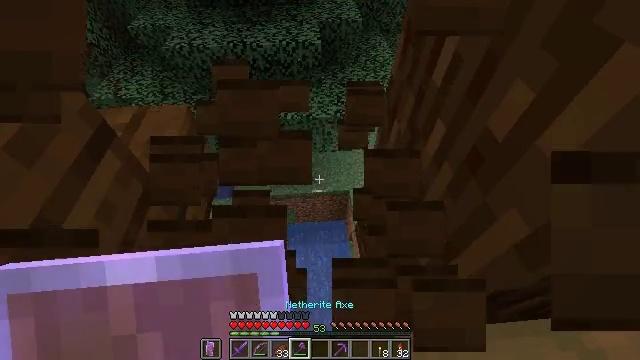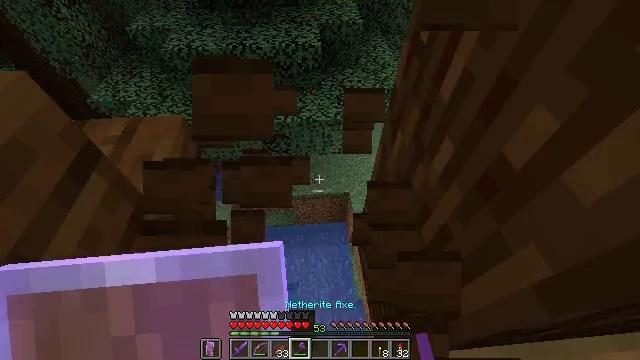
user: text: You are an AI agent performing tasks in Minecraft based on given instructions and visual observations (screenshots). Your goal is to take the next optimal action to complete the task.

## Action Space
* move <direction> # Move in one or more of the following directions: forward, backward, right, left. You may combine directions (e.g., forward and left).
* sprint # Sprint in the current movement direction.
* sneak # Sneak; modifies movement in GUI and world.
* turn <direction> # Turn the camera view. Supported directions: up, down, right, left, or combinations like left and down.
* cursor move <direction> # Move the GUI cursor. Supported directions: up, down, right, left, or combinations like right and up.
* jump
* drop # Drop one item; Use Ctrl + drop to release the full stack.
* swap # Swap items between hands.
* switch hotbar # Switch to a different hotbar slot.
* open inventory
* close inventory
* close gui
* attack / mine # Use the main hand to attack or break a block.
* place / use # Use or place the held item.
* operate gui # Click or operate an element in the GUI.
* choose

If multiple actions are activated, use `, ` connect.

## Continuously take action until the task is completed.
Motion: motion action
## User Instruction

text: Collect the dark oak stairs by mining.
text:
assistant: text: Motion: move forward, sneak, attack / mine
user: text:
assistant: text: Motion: sneak, attack / mine